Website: macys
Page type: billing-address
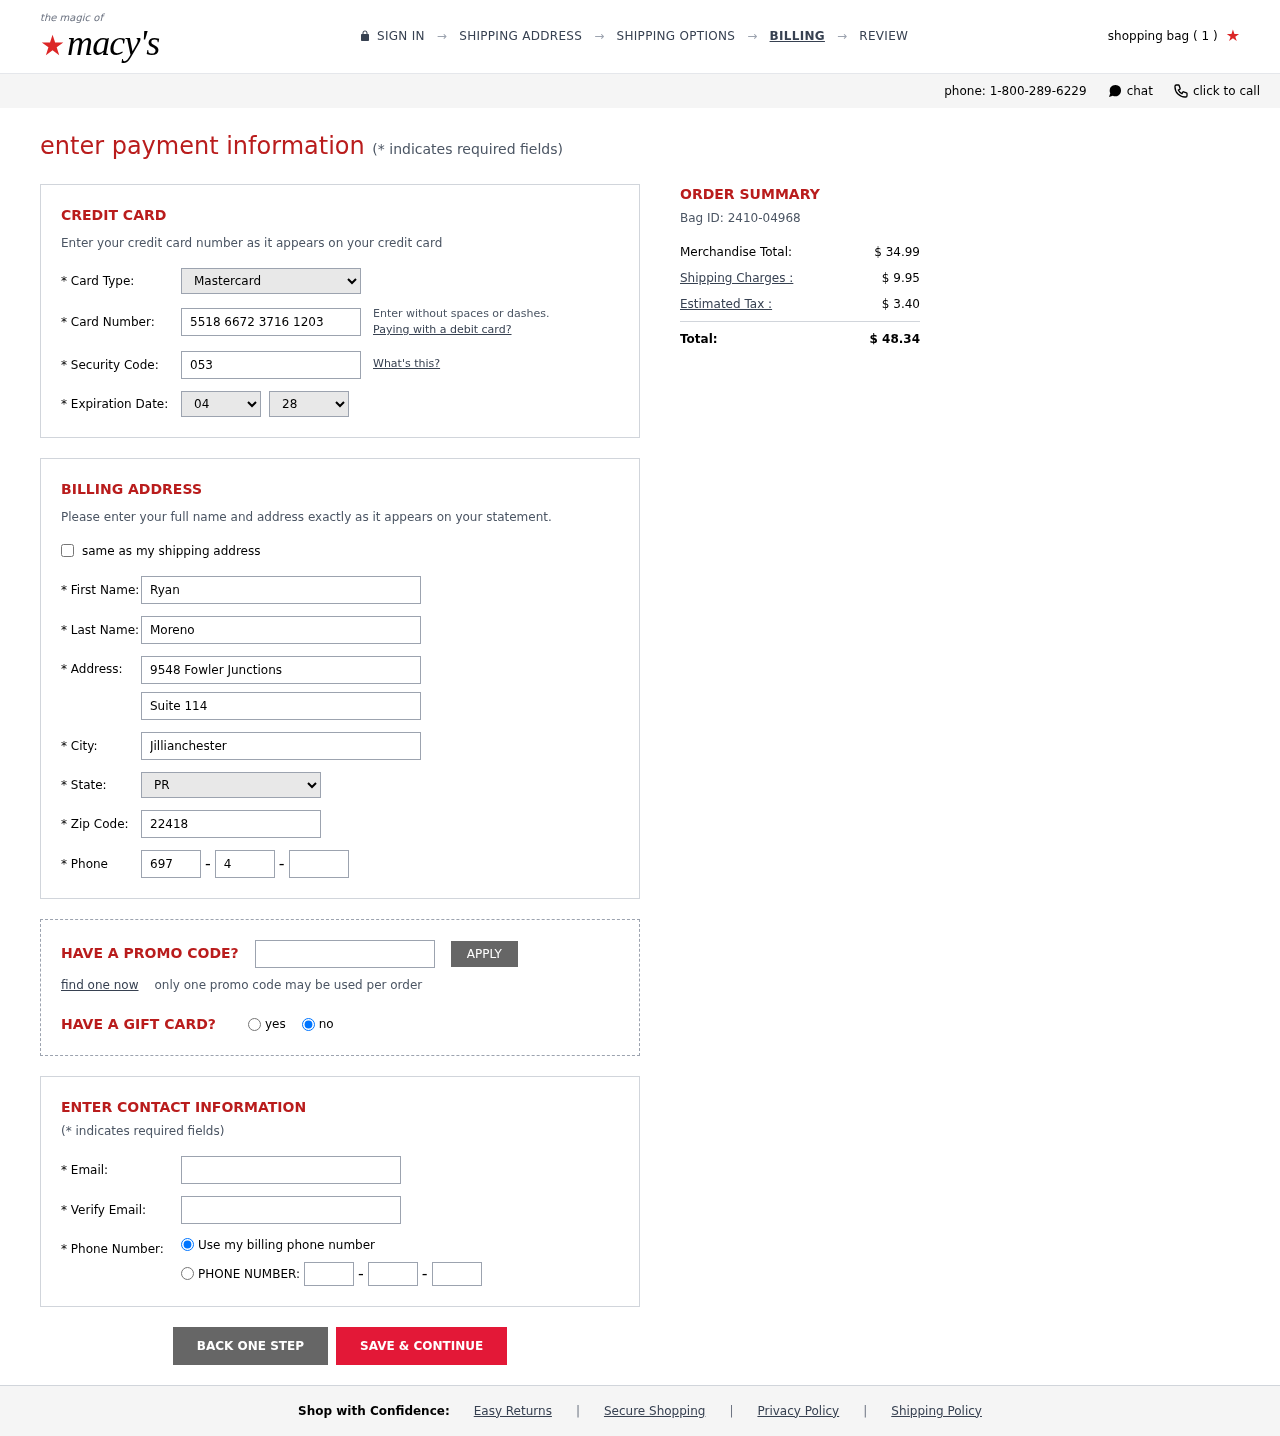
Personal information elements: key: PII_CARD_CVV
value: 053
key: PII_CARD_EXPIRY_MONTH
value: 04
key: PII_CARD_EXPIRY_YEAR
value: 28
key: PII_CARD_NUMBER
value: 5518 6672 3716 1203
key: PII_CARD_TYPE
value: Mastercard
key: PII_CITY
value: Jillianchester
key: PII_EMAIL
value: ryan.moreno@hotmail.com
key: PII_FIRSTNAME
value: Ryan
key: PII_LASTNAME
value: Moreno
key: PII_PHONE_AREA
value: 697
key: PII_PHONE_PREFIX
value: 437
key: PII_PHONE_SUFFIX
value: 0453
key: PII_POSTCODE
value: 22418
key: PII_STATE_ABBR
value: PR
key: PII_STREET
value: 9548 Fowler Junctions
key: PII_STREET2
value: Suite 114
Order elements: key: ORDER_NUM_ITEMS
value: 1
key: ORDER_ID
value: Bag ID: 2410-04968
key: ORDER_SUBTOTAL
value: $ 34.99
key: ORDER_SHIPPING_COST
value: $ 9.95
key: ORDER_TAX
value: $ 3.40
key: ORDER_TOTAL
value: $ 48.34